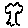
Label: tree